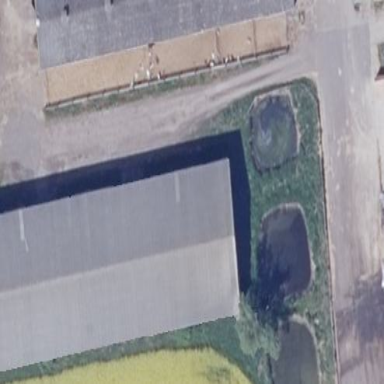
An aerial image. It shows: Farm auxiliary building.